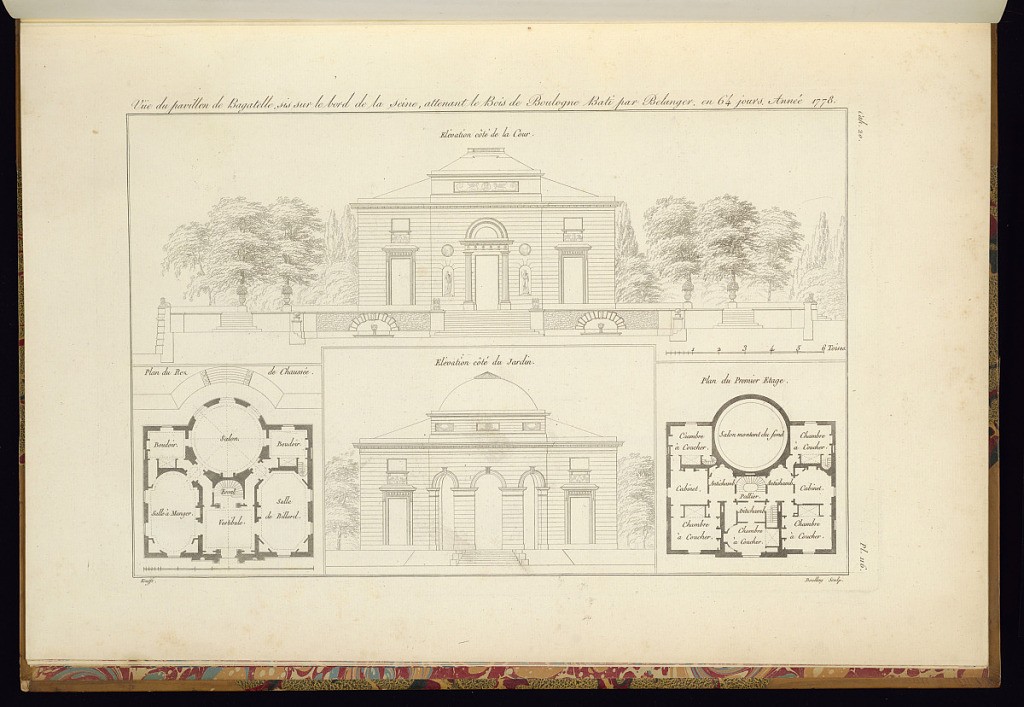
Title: Vüe du pavillon de Bagatelle, sis sur le bord de la seine, attenant le Bois de Boulogne Bati par Belanger, en 54 jours. Année 1778
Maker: Jean-Charles Krafft, French, 1764 - 1833
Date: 1812
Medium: Etching and engraving on paper
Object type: Print
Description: An architectural print illustrating a garden pavilion with two elevations and two floor plans, featuring columns, friezes, sculptures in niches, and a domed roof. The plate is titled, signed, and numbered.